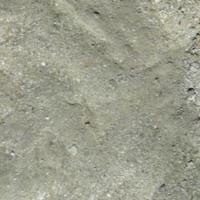
EUNIS habitat code: 48
Species observed at this site:
Silene acaulis
Gentiana bavarica